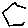
Label: hexagon